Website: macys
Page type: billing-address
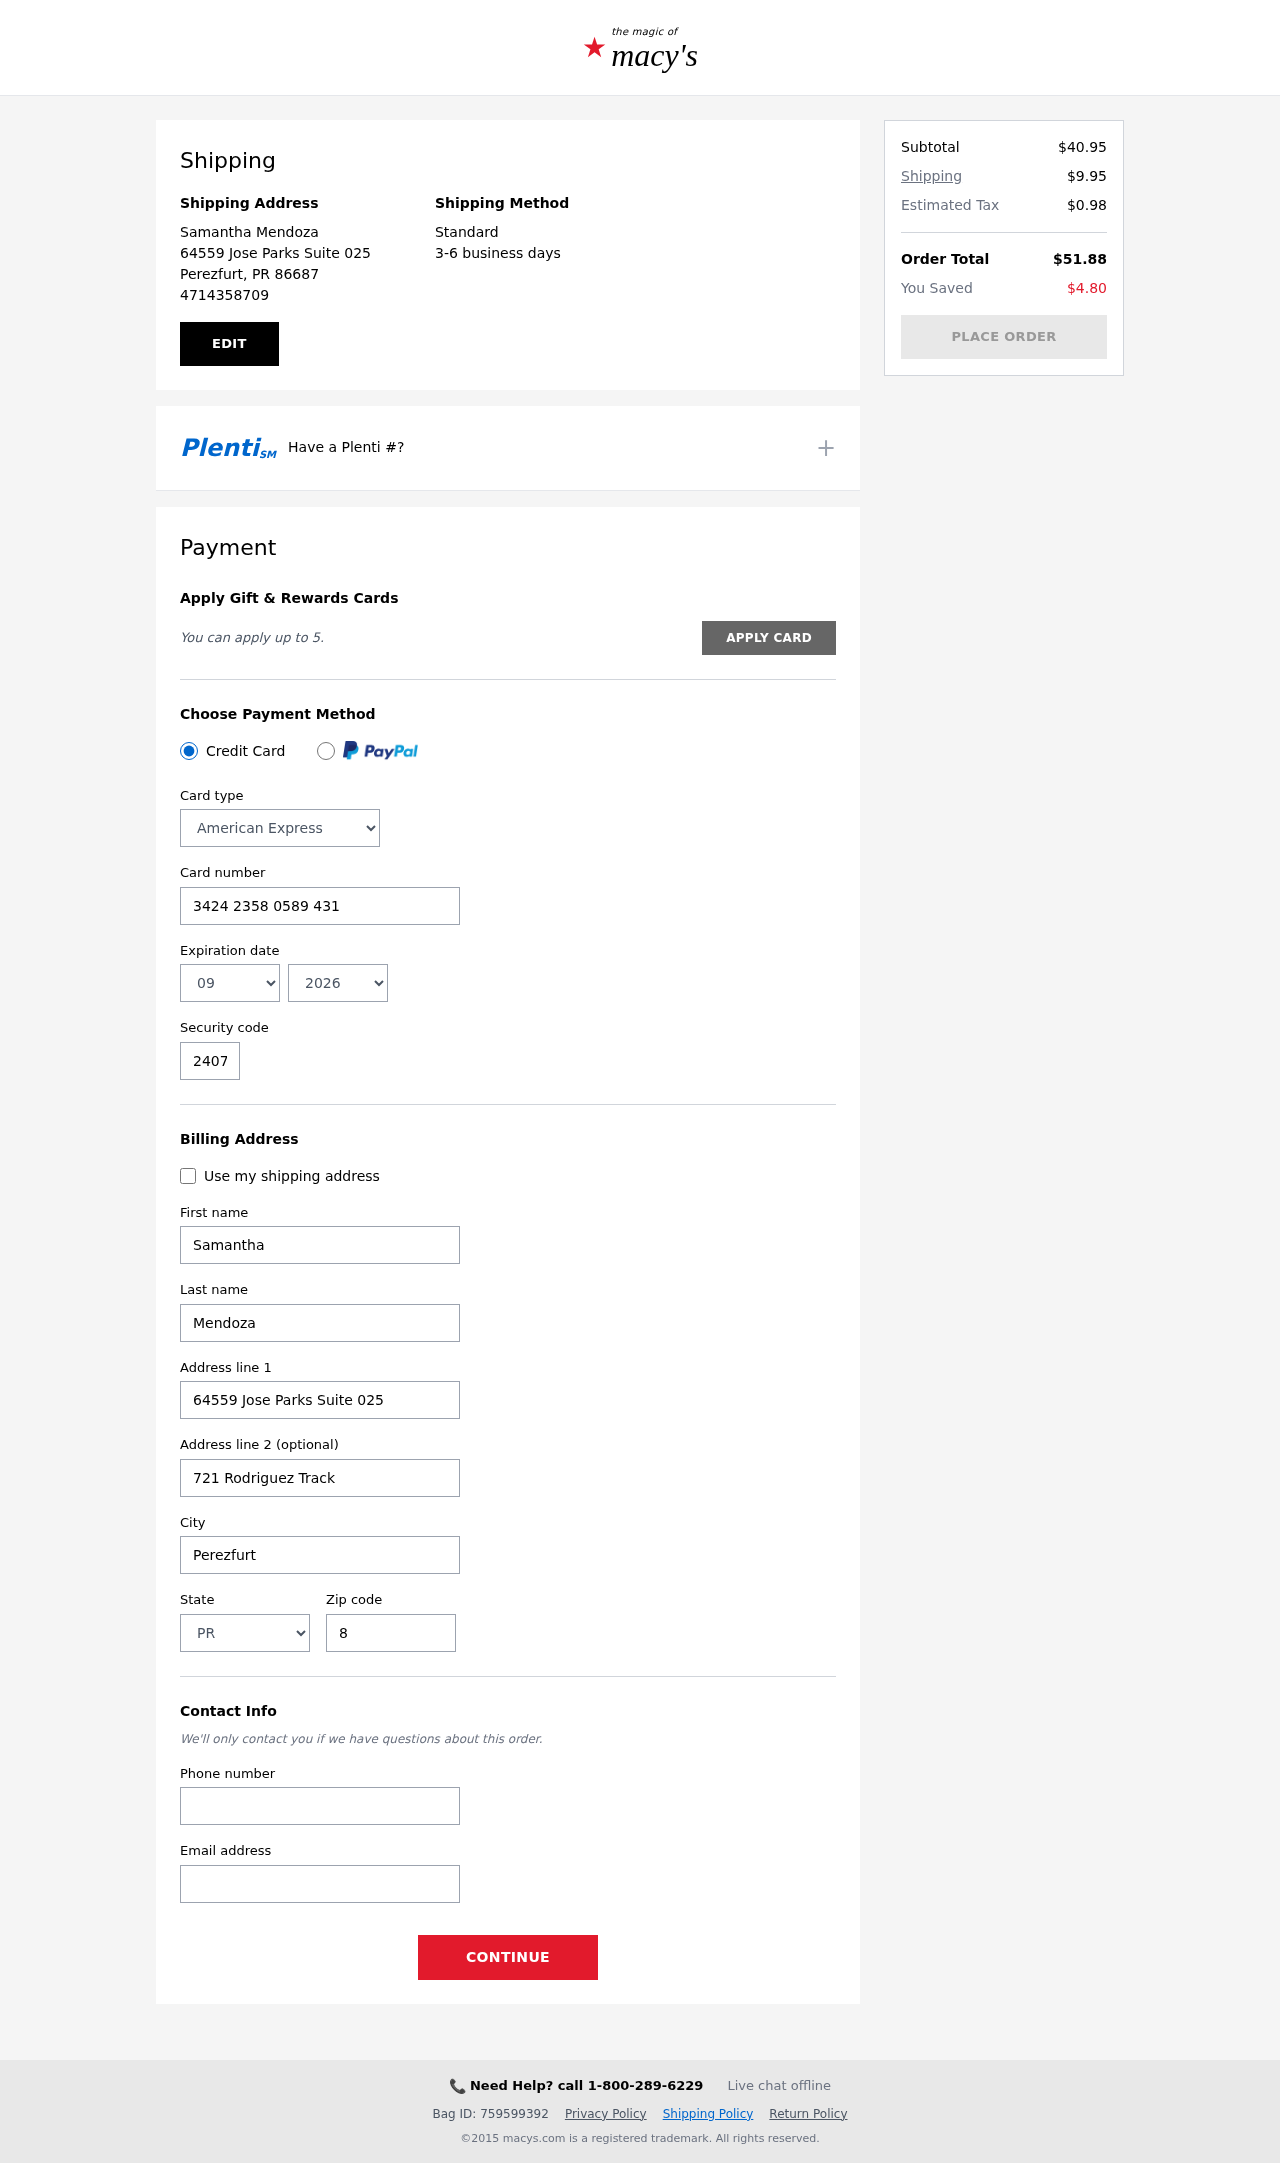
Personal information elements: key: PII_CARD_CVV
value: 2407
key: PII_CARD_EXPIRY_MONTH
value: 09
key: PII_CARD_EXPIRY_YEAR
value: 26
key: PII_CARD_NUMBER
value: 3424 2358 0589 431
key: PII_CARD_TYPE
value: American Express
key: PII_CITY
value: Perezfurt
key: PII_CITY_STATE_ZIP
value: Perezfurt, PR 86687
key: PII_EMAIL
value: samantha.mendoza@hotmail.com
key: PII_FIRSTNAME
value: Samantha
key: PII_FULLNAME
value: Samantha Mendoza
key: PII_LASTNAME
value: Mendoza
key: PII_PHONE
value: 4714358709
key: PII_POSTCODE
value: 86687
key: PII_STATE
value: PR
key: PII_STREET
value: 64559 Jose Parks Suite 025
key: PII_STREET2
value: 721 Rodriguez Track
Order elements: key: ORDER_SUBTOTAL
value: $40.95
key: ORDER_SHIPPING_COST
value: $9.95
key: ORDER_TAX
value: $0.98
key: ORDER_TOTAL
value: $51.88
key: ORDER_SAVINGS
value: $4.80